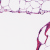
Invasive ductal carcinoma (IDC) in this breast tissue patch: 1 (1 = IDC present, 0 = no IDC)